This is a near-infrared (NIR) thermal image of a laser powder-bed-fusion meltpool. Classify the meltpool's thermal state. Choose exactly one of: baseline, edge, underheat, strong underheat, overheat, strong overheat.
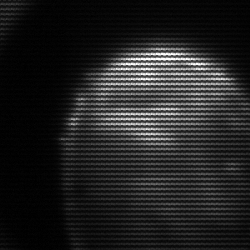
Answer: edge